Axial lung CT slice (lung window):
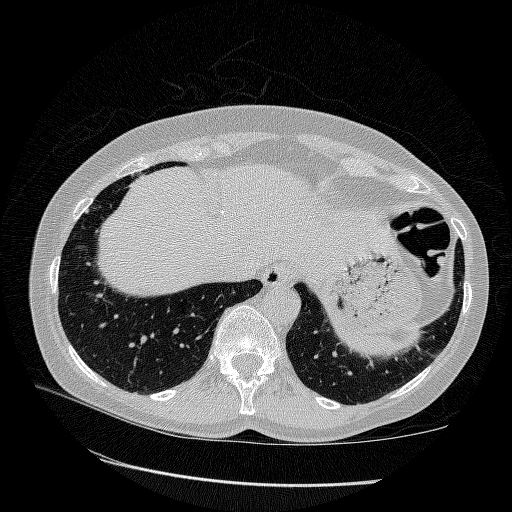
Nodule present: no